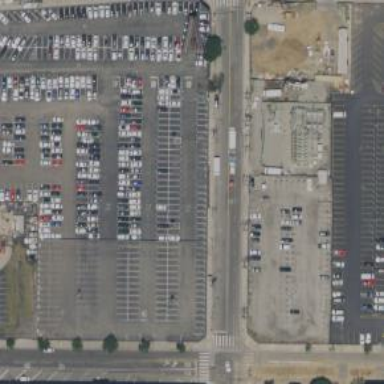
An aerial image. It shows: Parking area with surface.